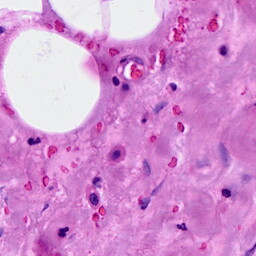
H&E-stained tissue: Breast